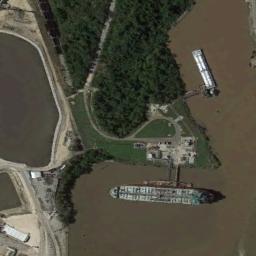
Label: ship